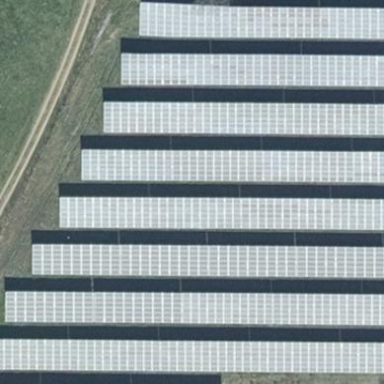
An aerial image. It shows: Solar power generator using photovoltaic panels.